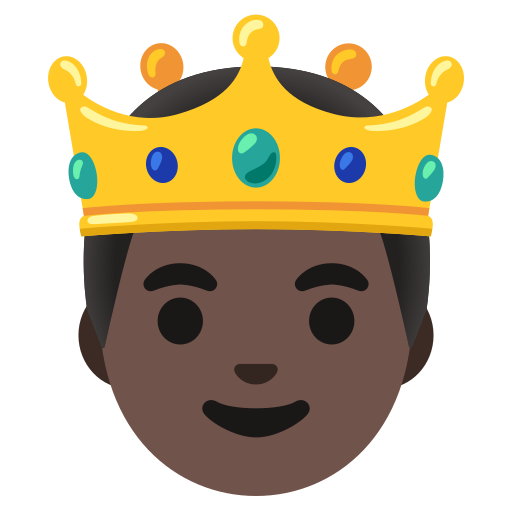
Emoji: 🤴🏿